Question: I have 2 tables:

like this and would like to count bill on tblsoinvoiceheader with sum on sub query by condition on ProductCode = Discount-1000
What kind of query should I have?
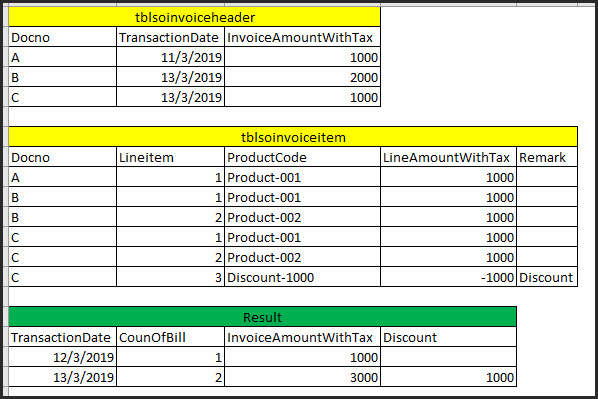
Answer: If you have at most one 'DISCOUNT' line per invoice, then you can use:
'''
SELECT h.TransactionDate,
COUNT(*) AS CountOfBill,
SUM(h.InvoiceAmountWithTax) AS InvoiceAmountWithTax,
SUM(CASE WHEN i.Remark = 'Discount' THEN -i.LineAmountWithTax END) AS Discount
FROM tblsoinvoiceheader h LEFT JOIN
tblsoinvoiceitem i
ON i.DocNo = h.DocNo AND
i.Remark = 'Discount'
GROUP BY h.TransactionDate;
'''
If you can have multiple discounts per doc, then you need to pre-aggregate.